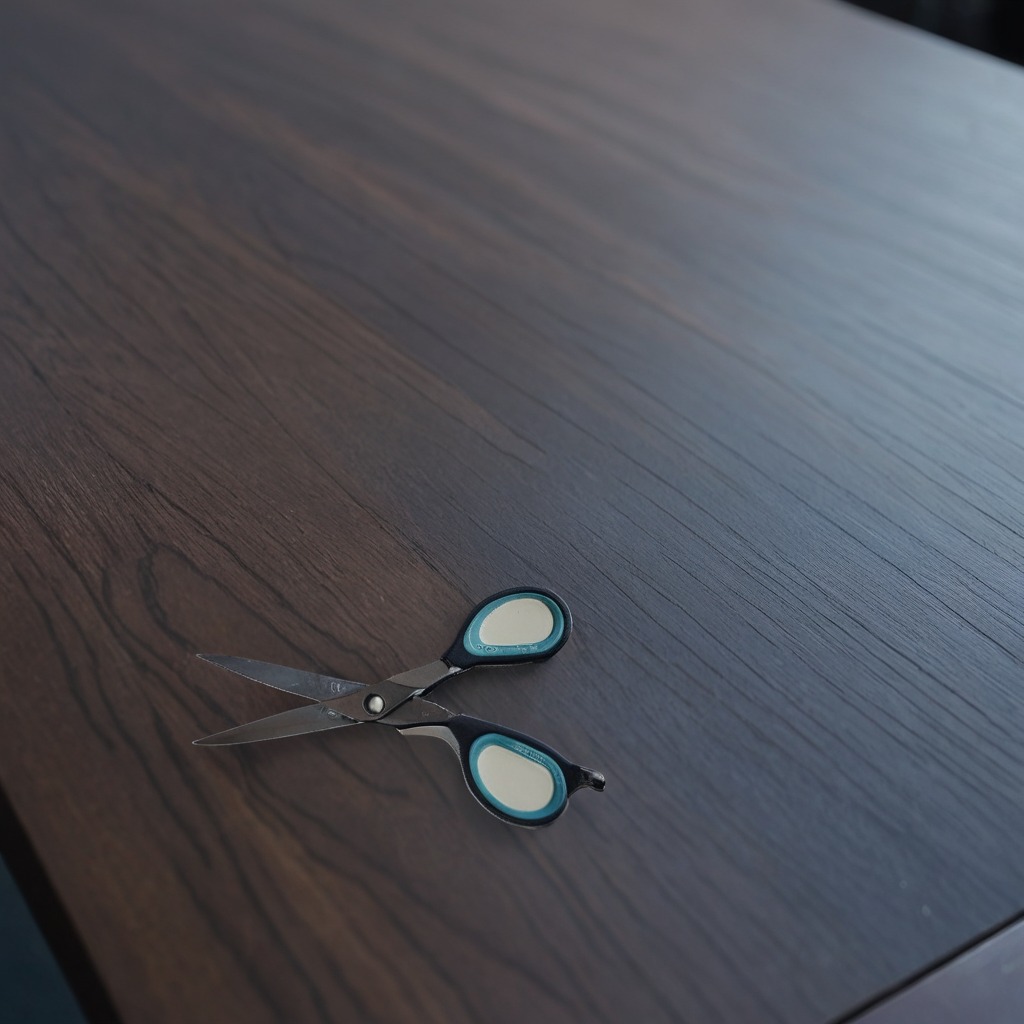
A scissor lying on the table.